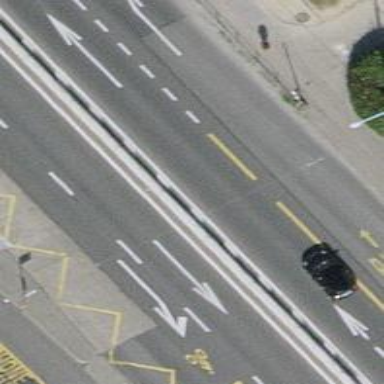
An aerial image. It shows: Bus stop for trolleybuses with designated stop position.